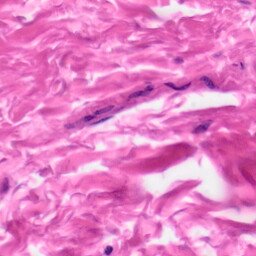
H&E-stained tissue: Skin